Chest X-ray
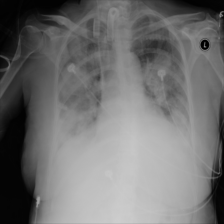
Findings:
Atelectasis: negative
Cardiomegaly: positive
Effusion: positive
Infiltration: negative
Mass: negative
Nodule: negative
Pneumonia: negative
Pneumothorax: negative
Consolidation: negative
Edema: negative
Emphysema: negative
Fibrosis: negative
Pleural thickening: negative
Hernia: negative